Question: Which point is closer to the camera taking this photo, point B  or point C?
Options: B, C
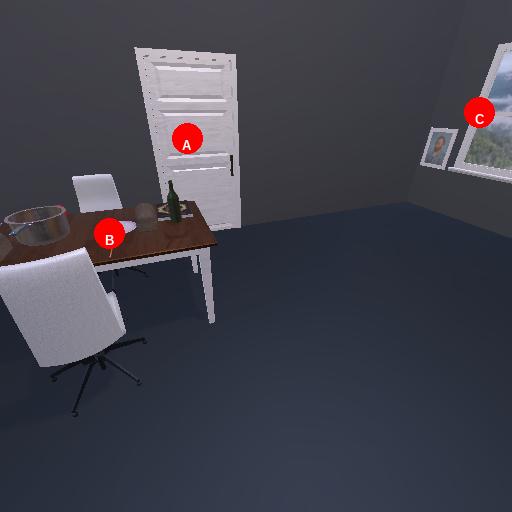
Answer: B